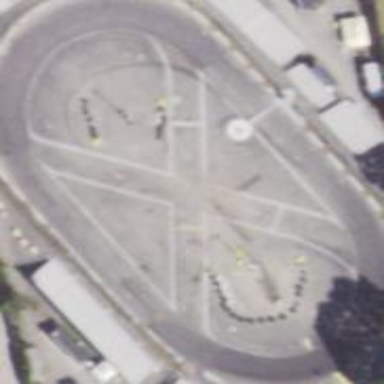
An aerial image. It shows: Motor sport raceway with asphalt surface.